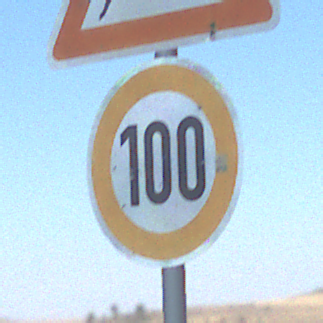
Verkehrszeichen: Geschwindigkeit100
Zusatzzeichen oben: WildwechselLinks
Umgebung: Outdoor, Nature
Tageszeit: Midday
Wetter: Clear
Licht: Natural
Jahreszeit: NotSpecified
Kontrast: HighContrast